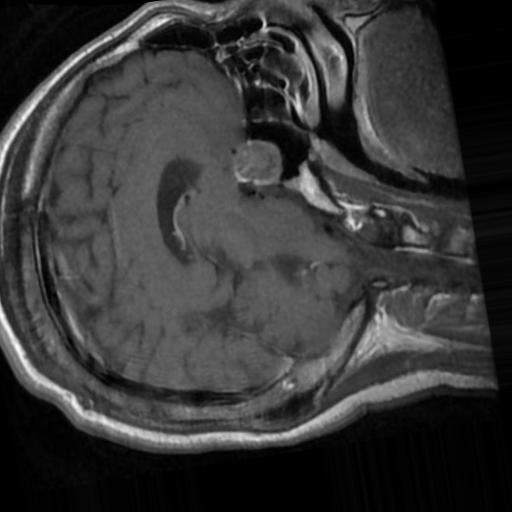
Label: brain_tumor